Interaction volume radius: 10 \u00c5
Interaction volume height: 15 \u00c5
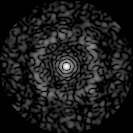
Disorder parameter: 0.7589